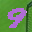
Label: 9